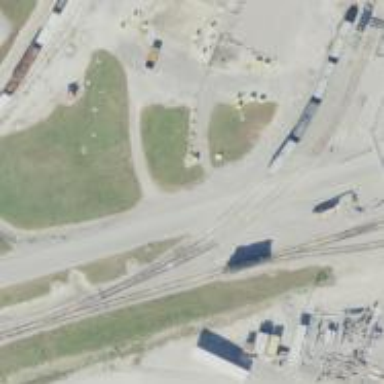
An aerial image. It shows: Rail spur service.